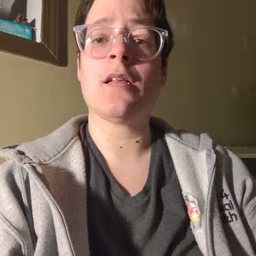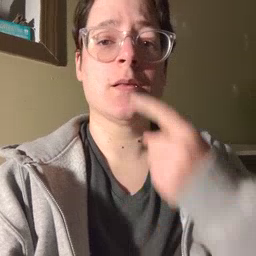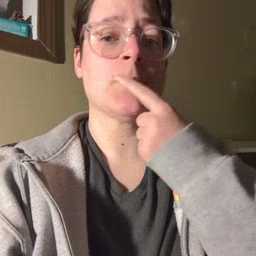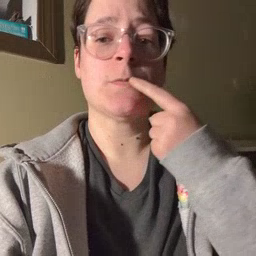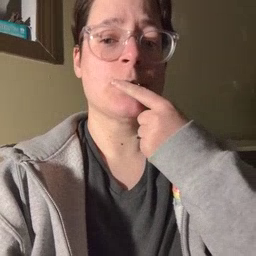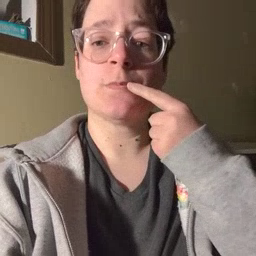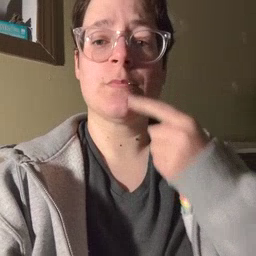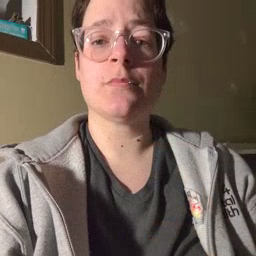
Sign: lips